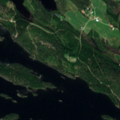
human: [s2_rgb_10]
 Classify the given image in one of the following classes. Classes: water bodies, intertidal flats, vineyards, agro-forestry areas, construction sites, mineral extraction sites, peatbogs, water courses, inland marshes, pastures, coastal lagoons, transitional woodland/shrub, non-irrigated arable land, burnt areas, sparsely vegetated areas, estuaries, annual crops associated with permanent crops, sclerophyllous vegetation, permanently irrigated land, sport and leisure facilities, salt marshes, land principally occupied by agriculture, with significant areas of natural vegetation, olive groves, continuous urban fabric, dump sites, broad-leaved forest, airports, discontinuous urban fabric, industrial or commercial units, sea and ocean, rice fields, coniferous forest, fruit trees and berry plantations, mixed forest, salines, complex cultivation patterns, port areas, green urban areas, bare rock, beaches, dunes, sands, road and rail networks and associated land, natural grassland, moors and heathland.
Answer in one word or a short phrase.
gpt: land principally occupied by agriculture, with significant areas of natural vegetation, coniferous forest, mixed forest, water bodies